Interaction volume radius: 10 \u00c5
Interaction volume height: 20 \u00c5
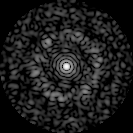
Disorder parameter: 0.7927